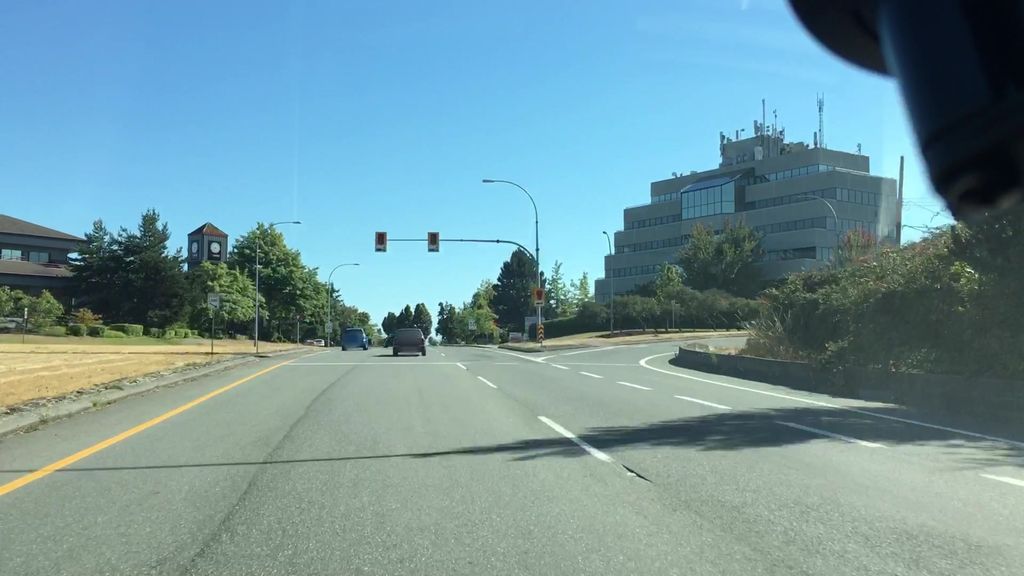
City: victoria